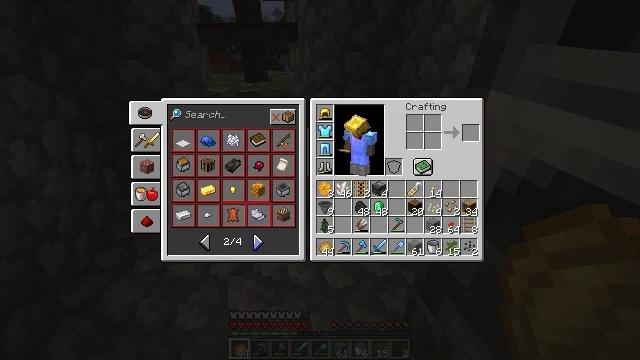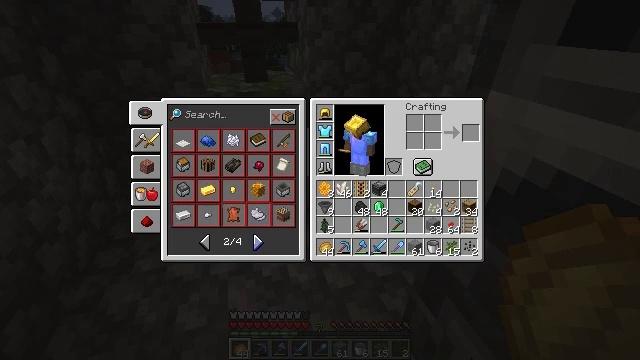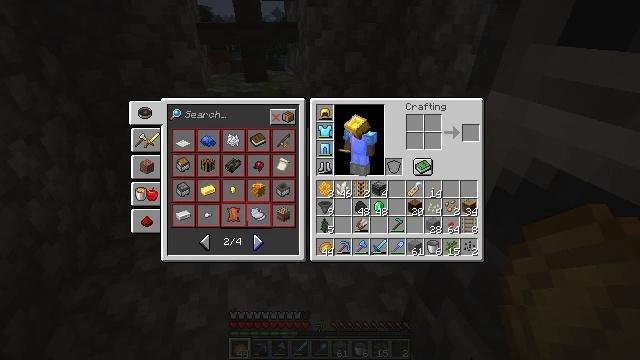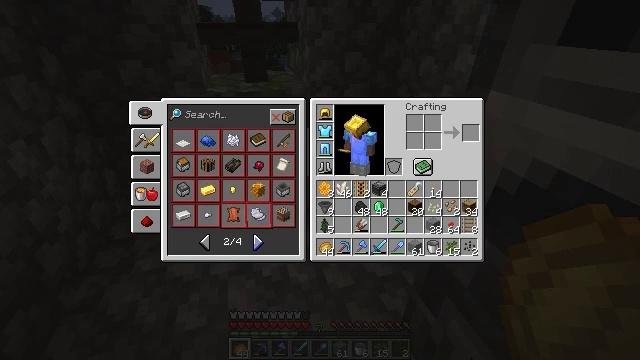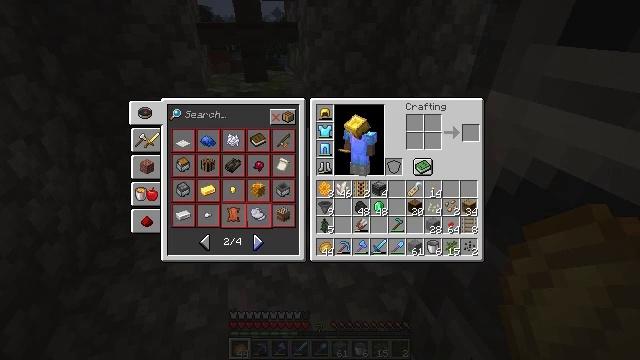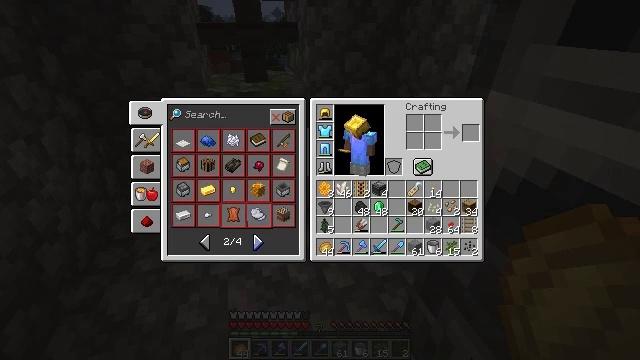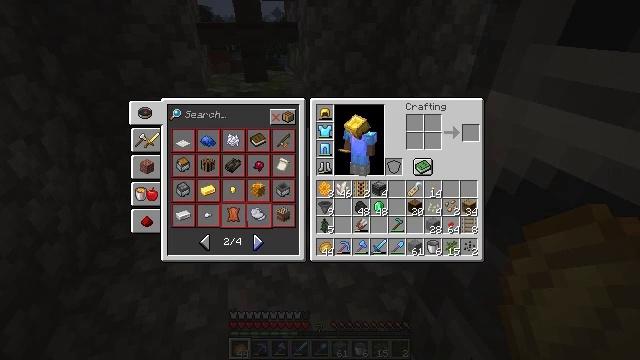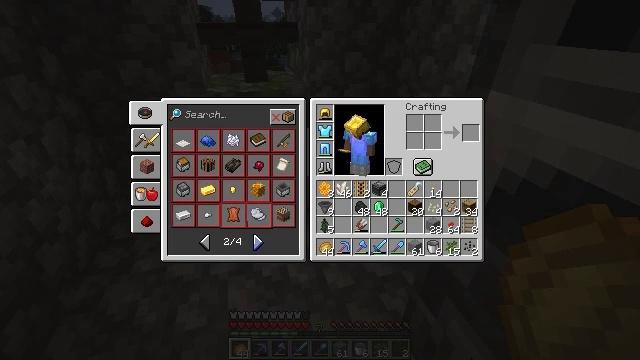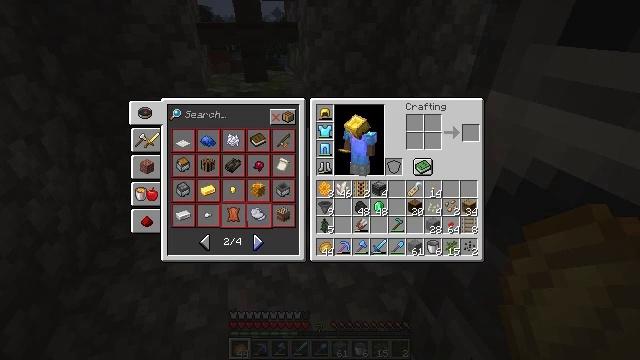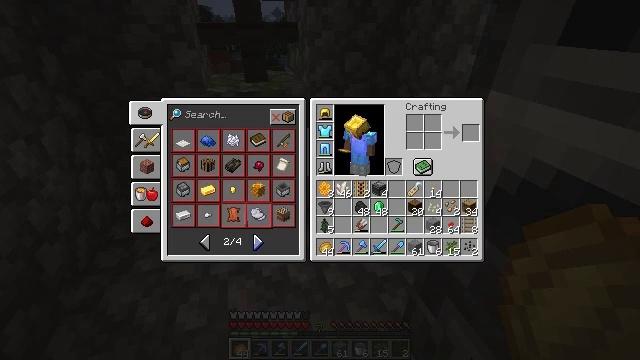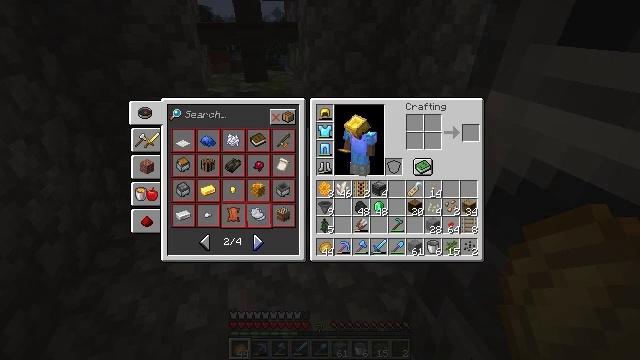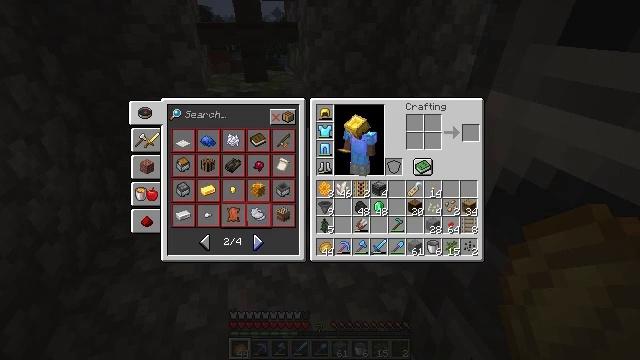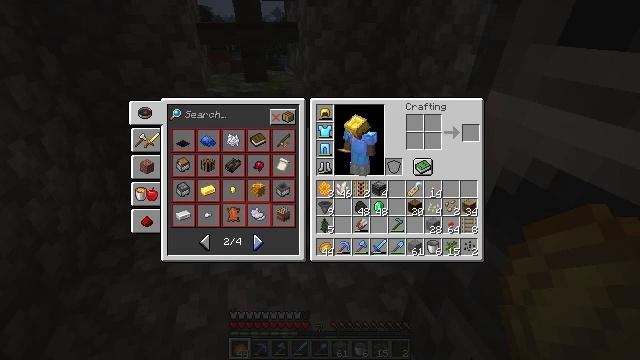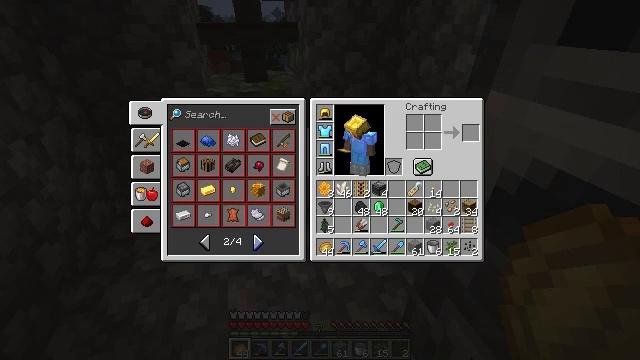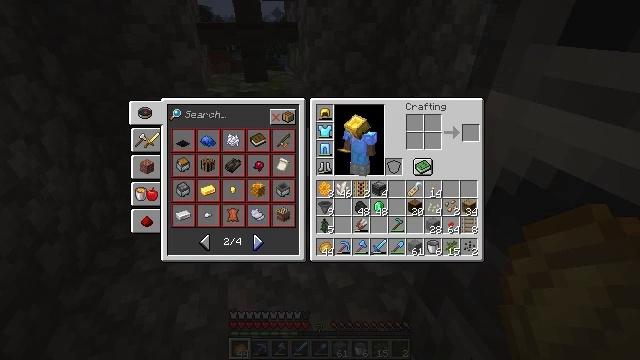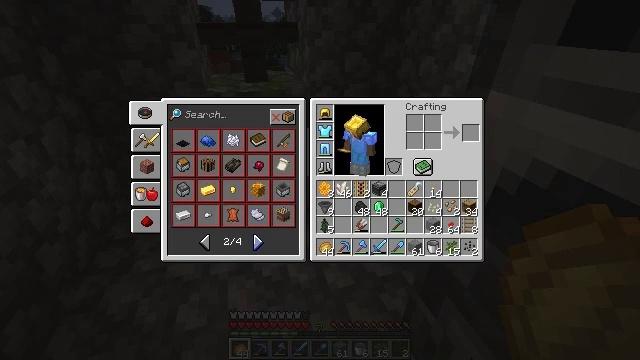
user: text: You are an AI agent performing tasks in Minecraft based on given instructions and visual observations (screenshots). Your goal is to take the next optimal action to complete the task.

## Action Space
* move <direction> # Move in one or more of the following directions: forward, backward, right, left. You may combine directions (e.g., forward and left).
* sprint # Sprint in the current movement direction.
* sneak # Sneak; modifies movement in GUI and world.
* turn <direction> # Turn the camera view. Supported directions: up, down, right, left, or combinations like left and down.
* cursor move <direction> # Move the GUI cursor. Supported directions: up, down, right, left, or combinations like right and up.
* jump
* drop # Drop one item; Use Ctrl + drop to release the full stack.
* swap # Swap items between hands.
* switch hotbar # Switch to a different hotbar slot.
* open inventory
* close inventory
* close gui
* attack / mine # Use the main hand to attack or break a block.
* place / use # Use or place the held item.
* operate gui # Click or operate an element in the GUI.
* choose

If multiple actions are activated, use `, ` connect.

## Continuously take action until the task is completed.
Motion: motion action
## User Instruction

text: Collect the brewing stand for reuse.
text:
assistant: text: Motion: operate gui
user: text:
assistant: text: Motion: operate gui
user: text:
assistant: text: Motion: no_op
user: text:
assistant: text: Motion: no_op
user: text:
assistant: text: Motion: no_op
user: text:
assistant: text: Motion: no_op
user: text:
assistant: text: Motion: no_op
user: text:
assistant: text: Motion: no_op
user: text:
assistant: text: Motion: no_op
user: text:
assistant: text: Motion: no_op
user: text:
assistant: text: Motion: no_op
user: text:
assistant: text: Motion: no_op
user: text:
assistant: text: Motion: no_op
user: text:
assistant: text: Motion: no_op
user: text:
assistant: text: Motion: no_op
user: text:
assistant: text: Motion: no_op
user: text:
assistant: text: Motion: no_op
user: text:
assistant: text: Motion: no_op
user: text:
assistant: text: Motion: no_op
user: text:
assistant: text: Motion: no_op
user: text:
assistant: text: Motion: no_op
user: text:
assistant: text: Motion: no_op
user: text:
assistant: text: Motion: no_op
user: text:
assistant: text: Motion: no_op
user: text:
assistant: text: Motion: operate gui
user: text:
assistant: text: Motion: operate gui
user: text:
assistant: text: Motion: operate gui
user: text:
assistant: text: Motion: no_op
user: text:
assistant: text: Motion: no_op
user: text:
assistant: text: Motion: no_op